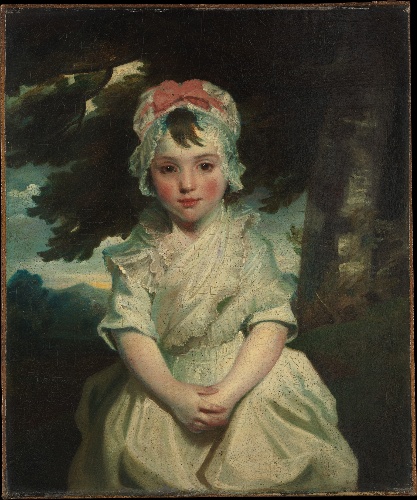
Title: Georgiana Augusta Frederica Elliott (1782–1813), Later Lady Charles Bentinck
Artist: Sir Joshua Reynolds
Artist bio: British, Plympton 1723–1792 London
Date: 1784
Object type: Painting
Classification: Paintings
Medium: Oil on canvas
Dimensions: 35 x 30 in. (88.9 x 76.2 cm)
Department: European Paintings
Credit line: Bequest of Maria DeWitt Jesup, from the collection of her husband, Morris K. Jesup, 1914
Accession year: 1915
Repository: Metropolitan Museum of Art, New York, NY
Tags: Girls|Portraits